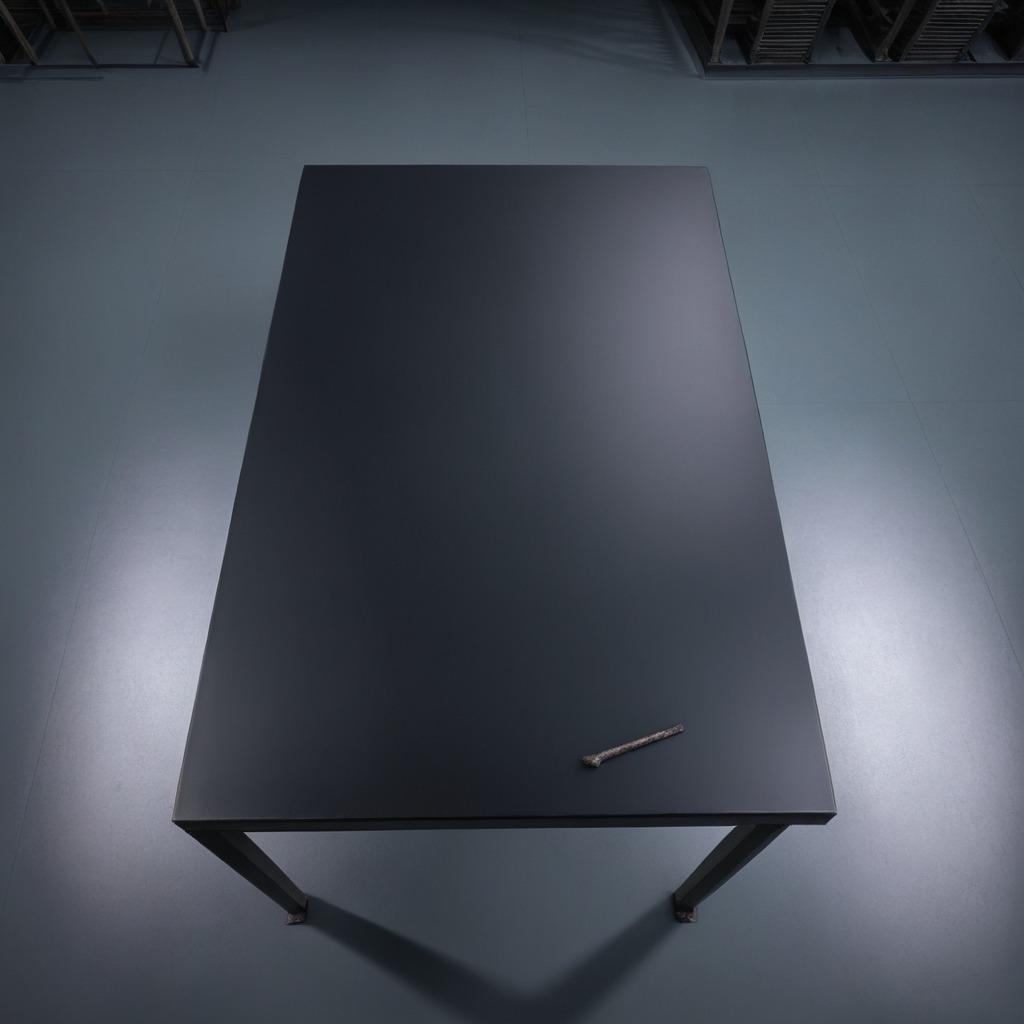
A nail is lying on a clean empty table in a basement in the evening.